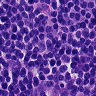
Metastatic tissue present: no